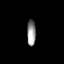
Tissue: prostate
Cell type: T cells
Senescence score: 0.34
Nuclear area (px): 220
Mean DAPI intensity: 147.964